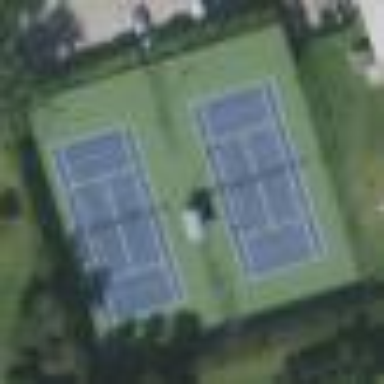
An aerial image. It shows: Tennis court on pitch designated for leisure land.